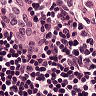
Metastatic tissue present: no